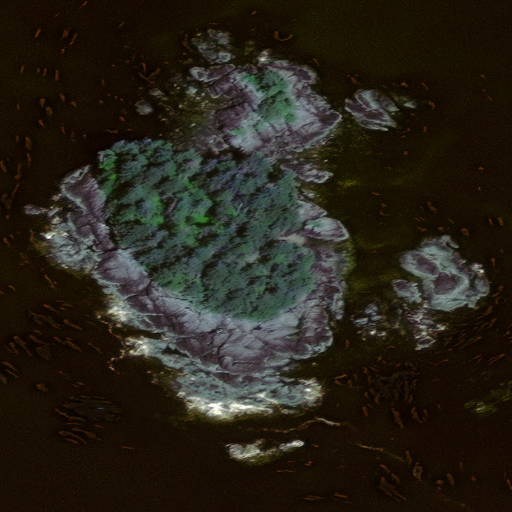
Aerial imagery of island in Alaska named Neva Island containing only unknown